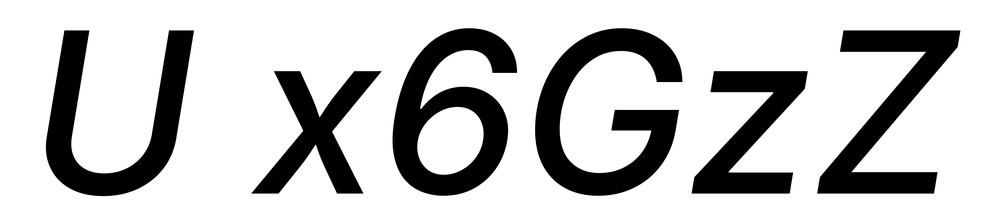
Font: Inter-Italic_Medium_Italic